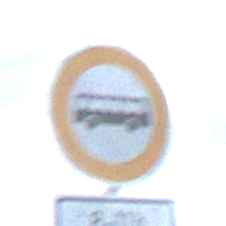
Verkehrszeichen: VerbotKraftomnibusse
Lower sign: ZeitangabenOhneBeschraenkungAufWochentage2
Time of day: SunriseSunset
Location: Outdoor (Nature)
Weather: PartlyCloudy
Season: NotSpecified
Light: Natural